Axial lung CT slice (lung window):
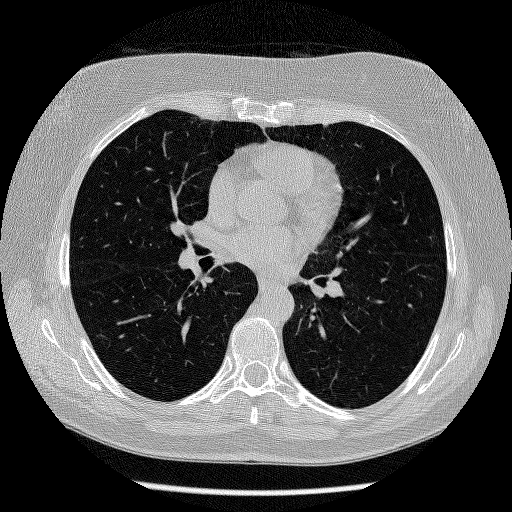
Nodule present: no